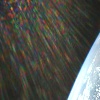
Label: sunburn